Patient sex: M
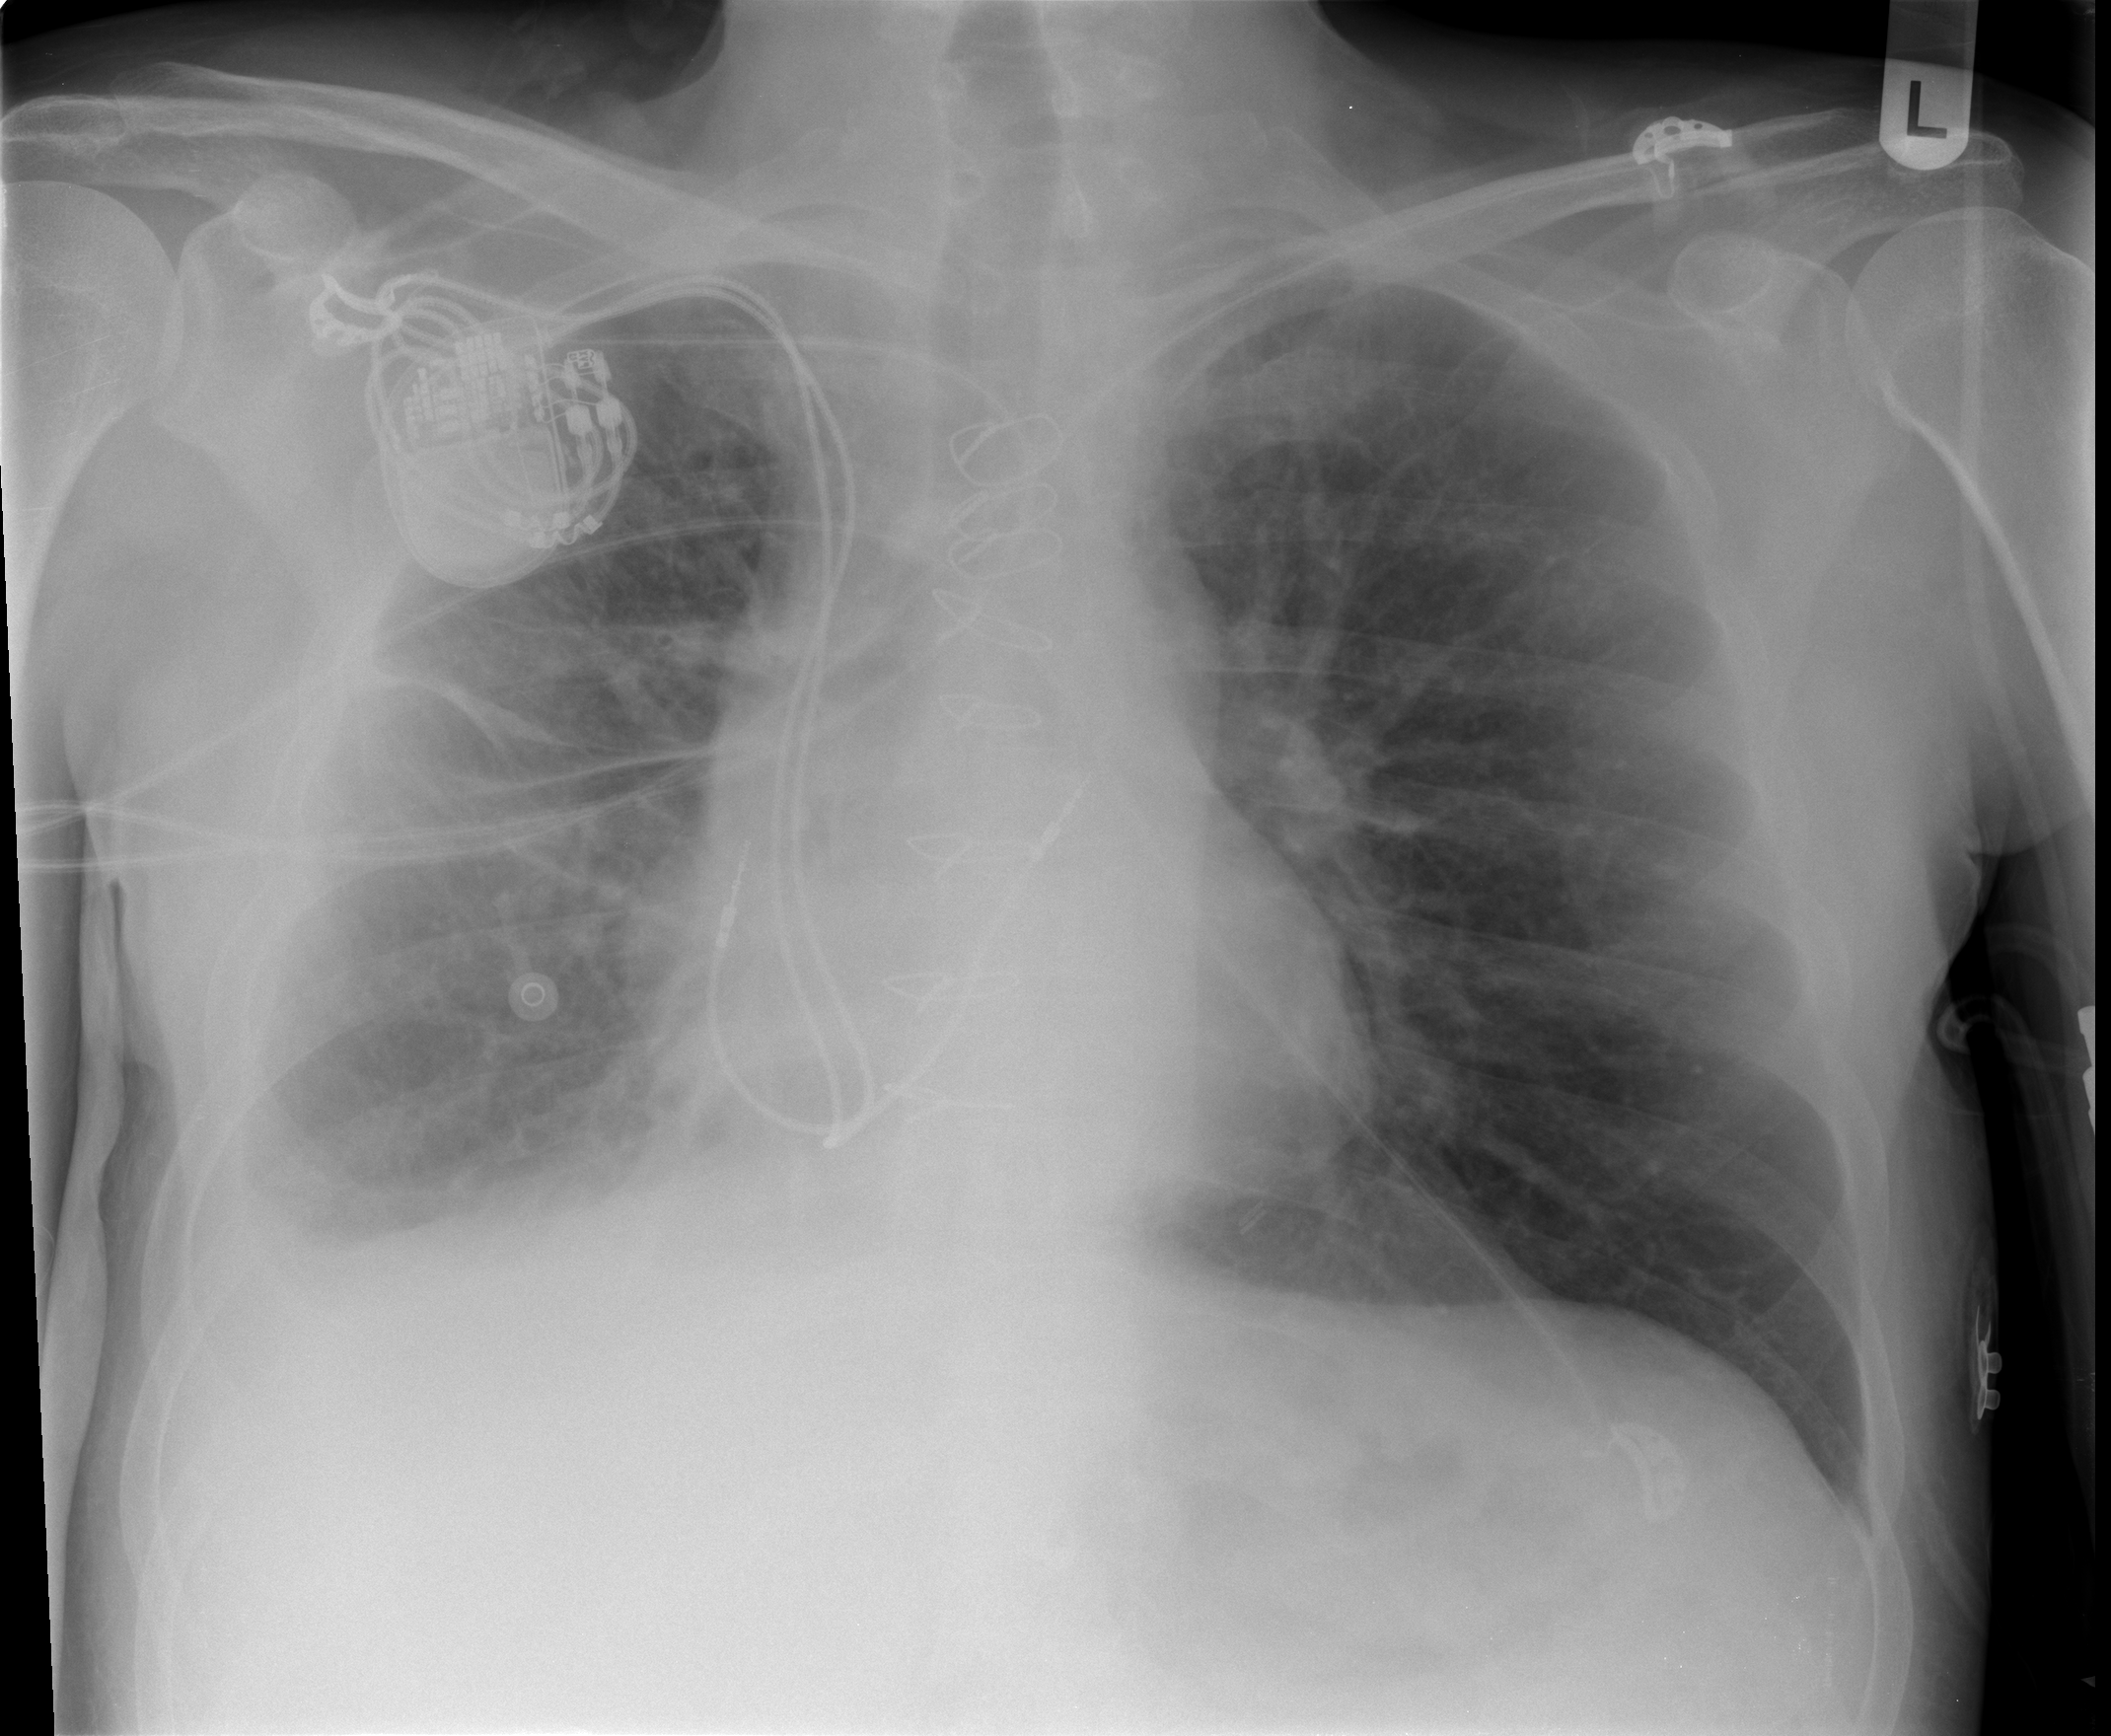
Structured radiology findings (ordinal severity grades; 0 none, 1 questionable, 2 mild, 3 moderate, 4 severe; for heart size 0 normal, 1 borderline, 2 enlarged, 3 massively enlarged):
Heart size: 0
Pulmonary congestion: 0
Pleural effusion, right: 3
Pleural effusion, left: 0
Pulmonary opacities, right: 2
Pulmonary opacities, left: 0
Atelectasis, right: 3
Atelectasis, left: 0